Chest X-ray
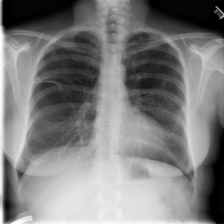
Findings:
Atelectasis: negative
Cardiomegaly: negative
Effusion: negative
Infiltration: negative
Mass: negative
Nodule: negative
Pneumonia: negative
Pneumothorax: negative
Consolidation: negative
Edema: negative
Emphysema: negative
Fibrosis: negative
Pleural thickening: negative
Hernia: negative